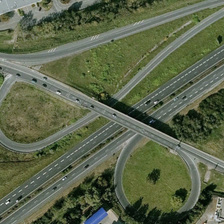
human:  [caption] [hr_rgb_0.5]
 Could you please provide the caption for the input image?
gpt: many green trees are near a viaduct with some cars .

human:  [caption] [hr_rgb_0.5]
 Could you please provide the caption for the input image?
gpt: many green trees are near a viaduct with some cars .

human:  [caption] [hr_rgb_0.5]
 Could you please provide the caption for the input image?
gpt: many green trees are near a viaduct with some cars .

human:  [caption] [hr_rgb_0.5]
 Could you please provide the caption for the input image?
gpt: many green trees are near a viaduct with some cars .

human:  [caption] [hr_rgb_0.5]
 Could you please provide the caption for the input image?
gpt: many green trees are near a viaduct with some cars .